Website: lowes
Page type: billing-address
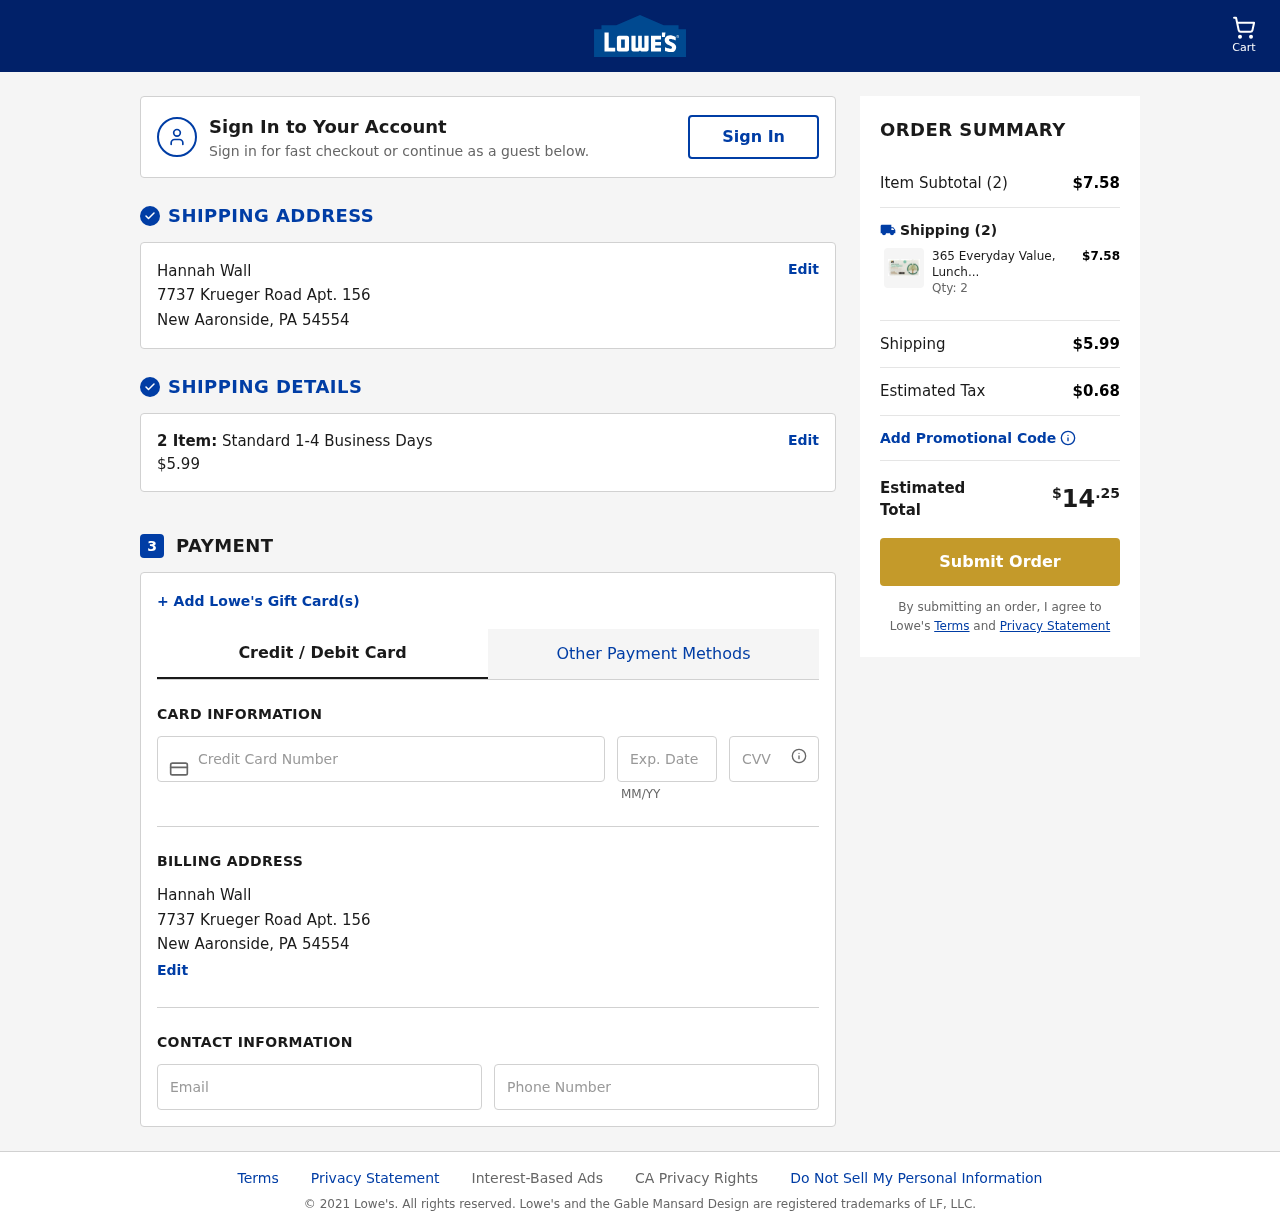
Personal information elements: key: PII_CARD_CVV
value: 360
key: PII_CARD_EXPIRY
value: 04/27
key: PII_CARD_NUMBER
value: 2720 8022 6358 3555
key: PII_CITY
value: New Aaronside
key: PII_EMAIL
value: hannahwall@hotmail.com
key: PII_FULLNAME
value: Hannah Wall
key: PII_PHONE
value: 8807755892
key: PII_POSTCODE
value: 54554
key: PII_STATE_ABBR
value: PA
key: PII_STREET
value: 7737 Krueger Road Apt. 156
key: PII_FULLNAME2
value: Hannah Wall
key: PII_STREET2
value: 7737 Krueger Road Apt. 156
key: PII_CITY2
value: New Aaronside
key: PII_STATE_ABBR2
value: PA
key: PII_POSTCODE2
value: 54554
Product elements: key: PRODUCT1_NAME
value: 365 Everyday Value, Lunch Napkins, 200 ct
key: PRODUCT1_PRICE
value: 3.79
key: PRODUCT1_QUANTITY
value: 2
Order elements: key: ORDER_NUM_ITEMS
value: Cart
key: ORDER_NUM_ITEMS
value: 2 Item:
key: ORDER_NUM_ITEMS
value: Item Subtotal (2)
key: ORDER_SHIPPING_COST
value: $5.99
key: ORDER_SUBTOTAL
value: $7.58
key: ORDER_TAX
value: $0.68
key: ORDER_TOTAL
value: $14.25